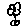
Label: flower